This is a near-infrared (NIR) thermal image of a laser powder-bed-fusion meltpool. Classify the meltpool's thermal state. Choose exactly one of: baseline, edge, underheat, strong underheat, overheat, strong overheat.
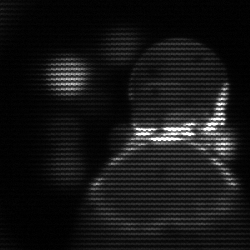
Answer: edge